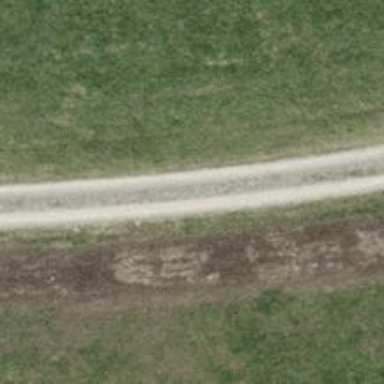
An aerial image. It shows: Track with grade 2 gravel surface.